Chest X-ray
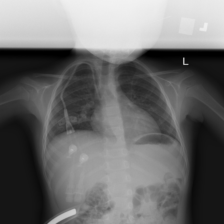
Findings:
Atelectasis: negative
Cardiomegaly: negative
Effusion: negative
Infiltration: negative
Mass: negative
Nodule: negative
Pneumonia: negative
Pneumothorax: negative
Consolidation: negative
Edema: negative
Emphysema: negative
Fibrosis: negative
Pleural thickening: negative
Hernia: negative